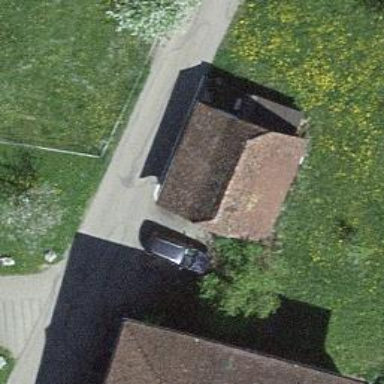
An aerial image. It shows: Garage.